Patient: sex M, age 52
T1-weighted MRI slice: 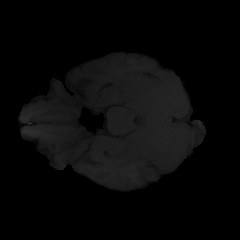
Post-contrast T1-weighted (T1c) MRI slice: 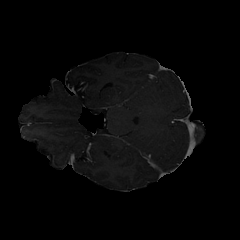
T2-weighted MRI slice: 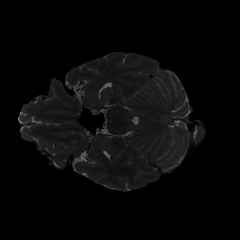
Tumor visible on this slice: no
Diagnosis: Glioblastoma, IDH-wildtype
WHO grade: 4